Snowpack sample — Loveland Pass, Silver Plume, Colorado, USA (1/12/25, 11:40 AM MST)
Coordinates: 39.66, -105.88
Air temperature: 7 °F
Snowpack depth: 140 cm
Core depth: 10 cm
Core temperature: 41 °F
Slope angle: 11°, slope face: 30°
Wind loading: high
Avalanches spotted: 2
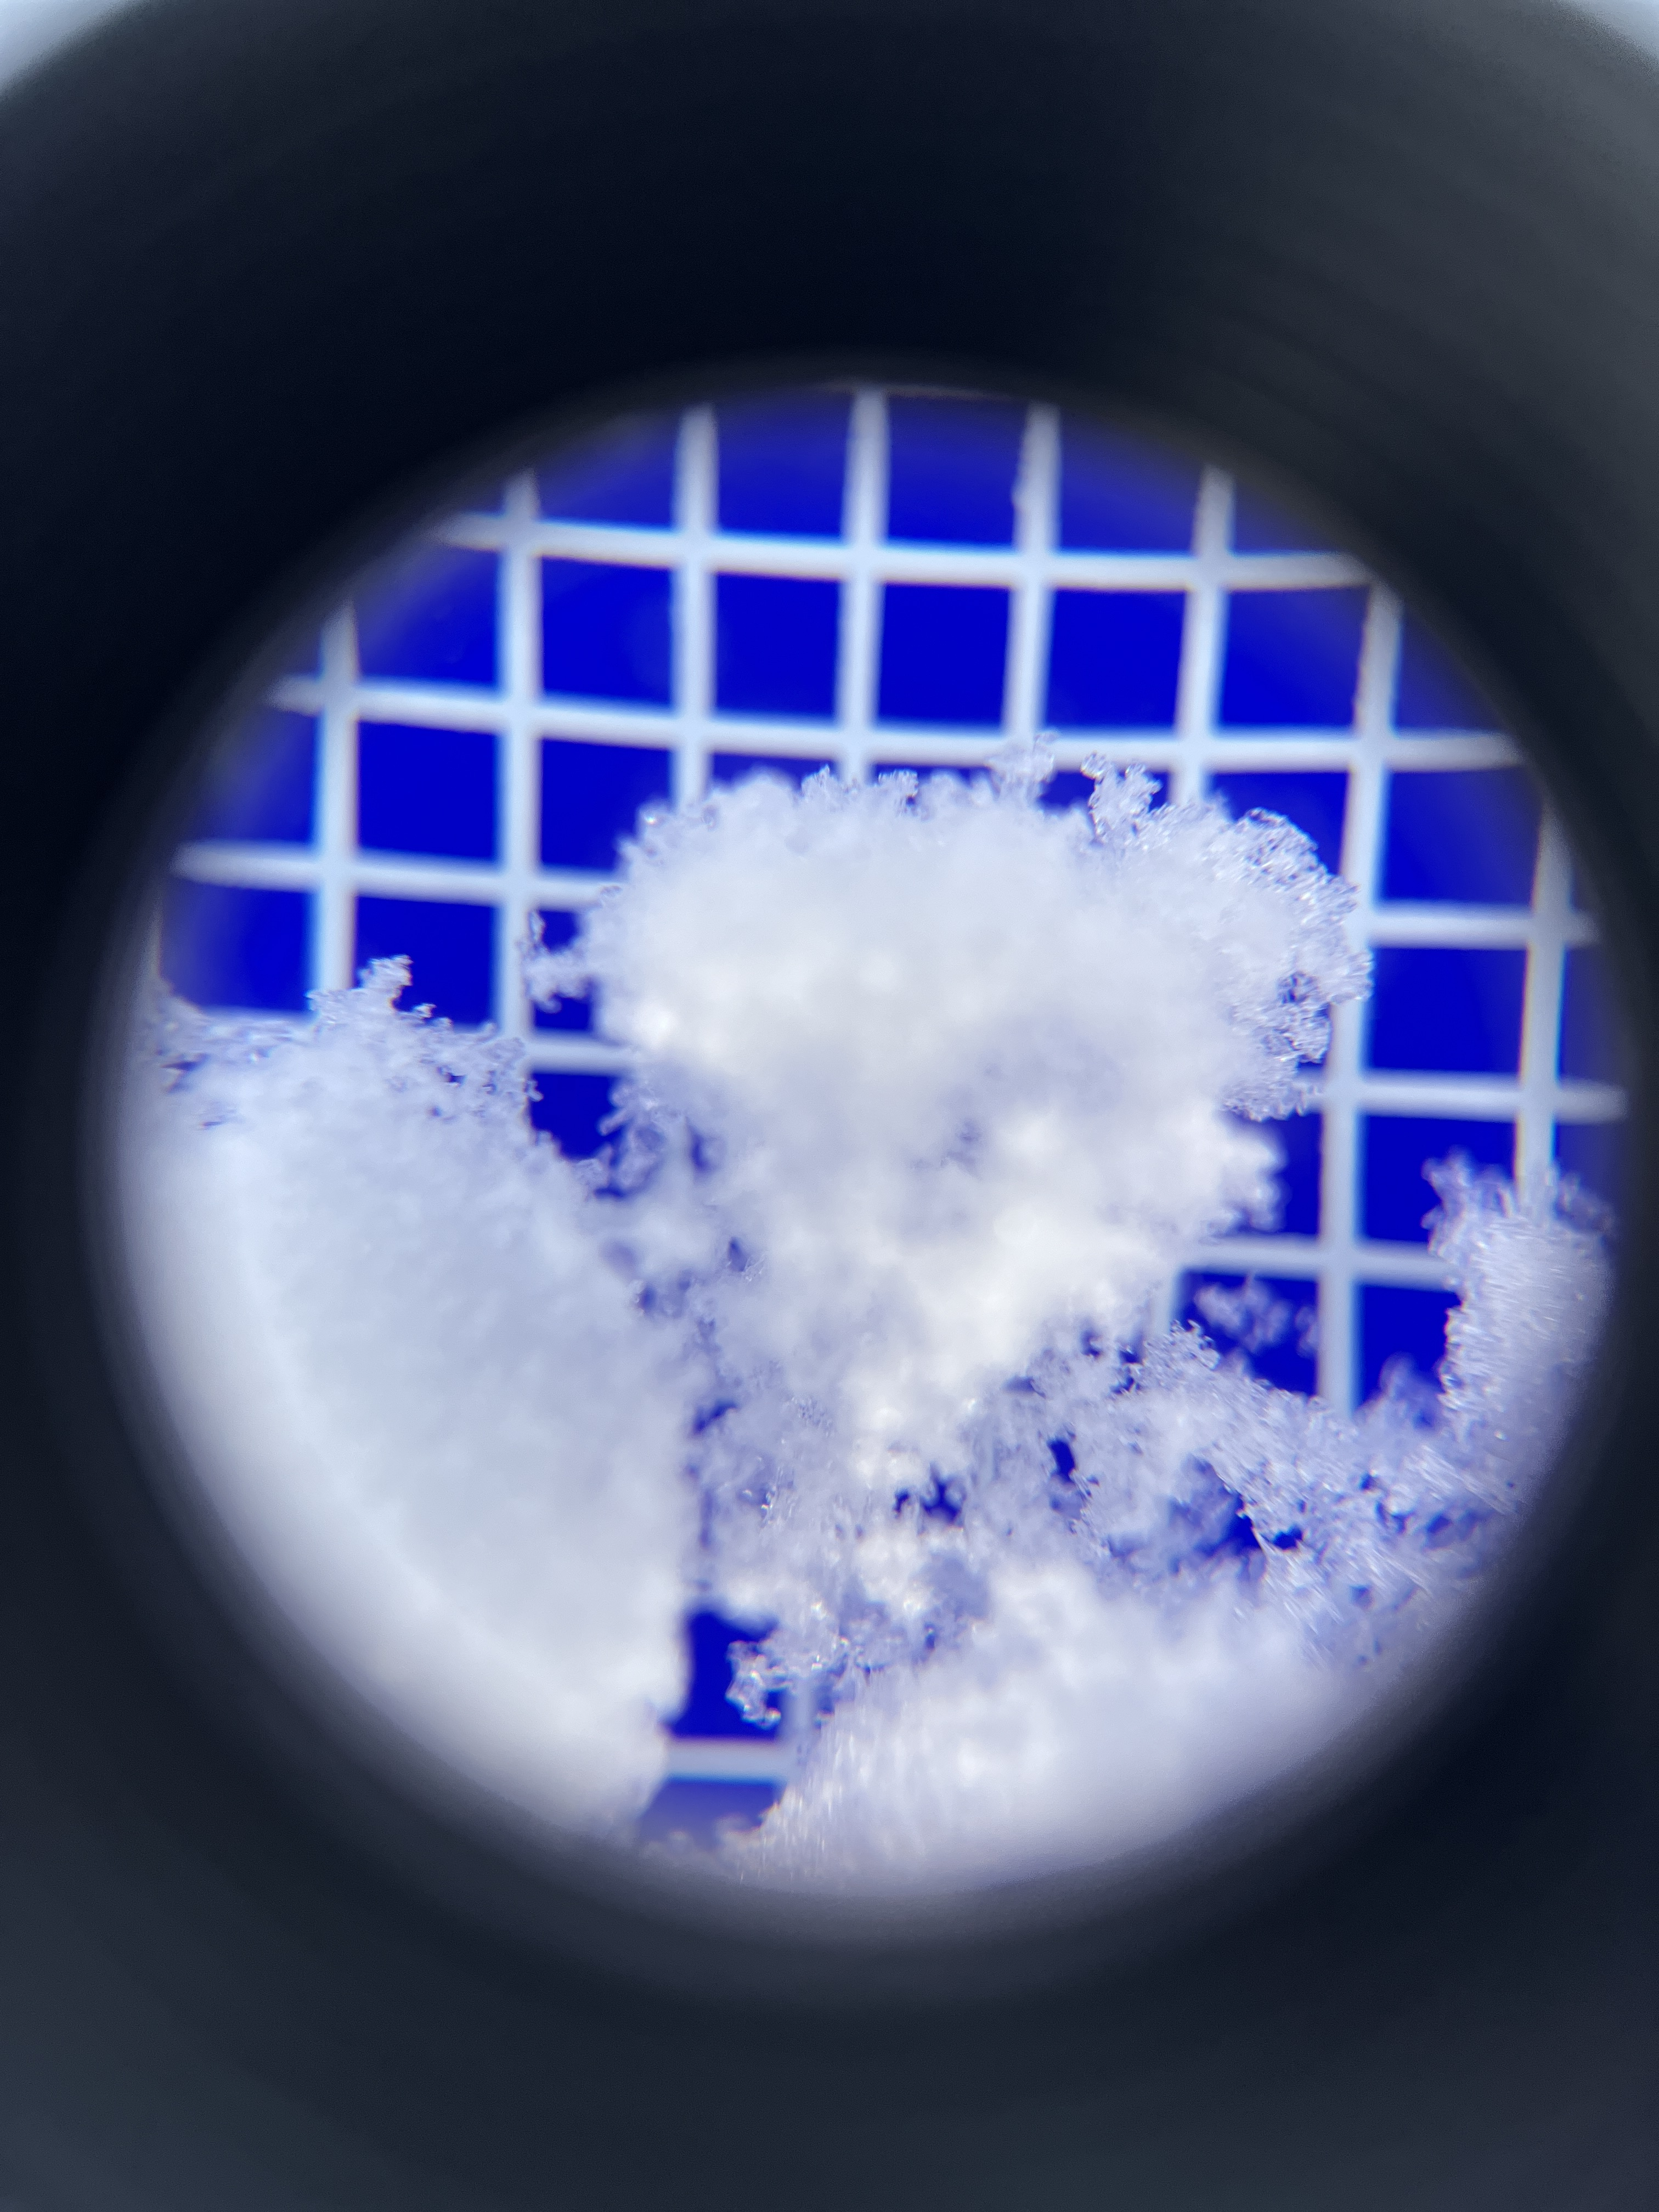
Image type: magnified_profile
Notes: Pilot using slightly modified coring method that took too large segment for snow profile picturing, advised not to use in higher level models. Two avalanche on south face nearby, partially cloudy with light snow in the last 24 hours. Lots of wind loading on eastern features.